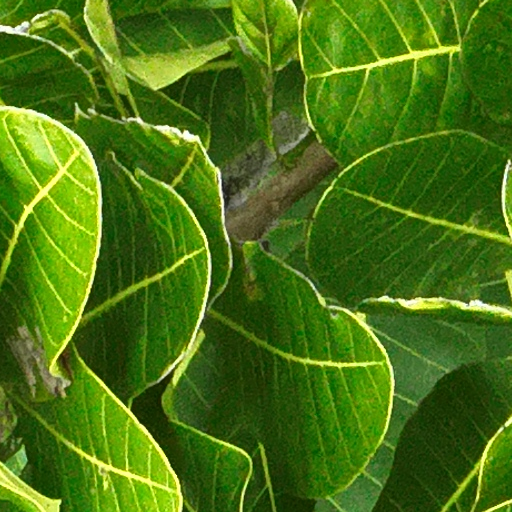
Species: Anacardium excelsum
GBIF accepted scientific name: Anacardium excelsum
Crown area (m\u00b2): 55.601